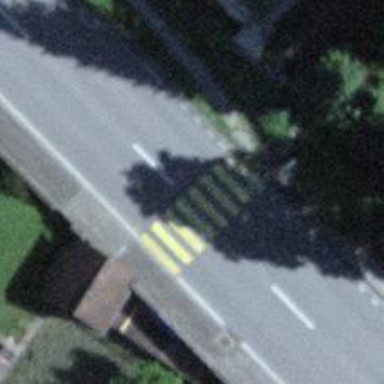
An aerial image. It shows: Uncontrolled road crossing.